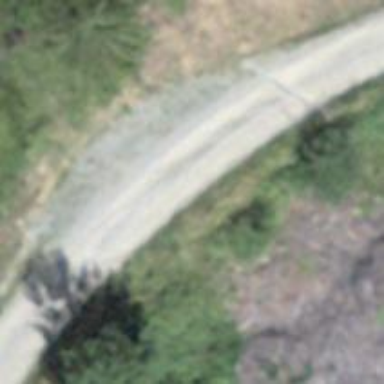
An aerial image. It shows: Passing place on the road.